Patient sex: F
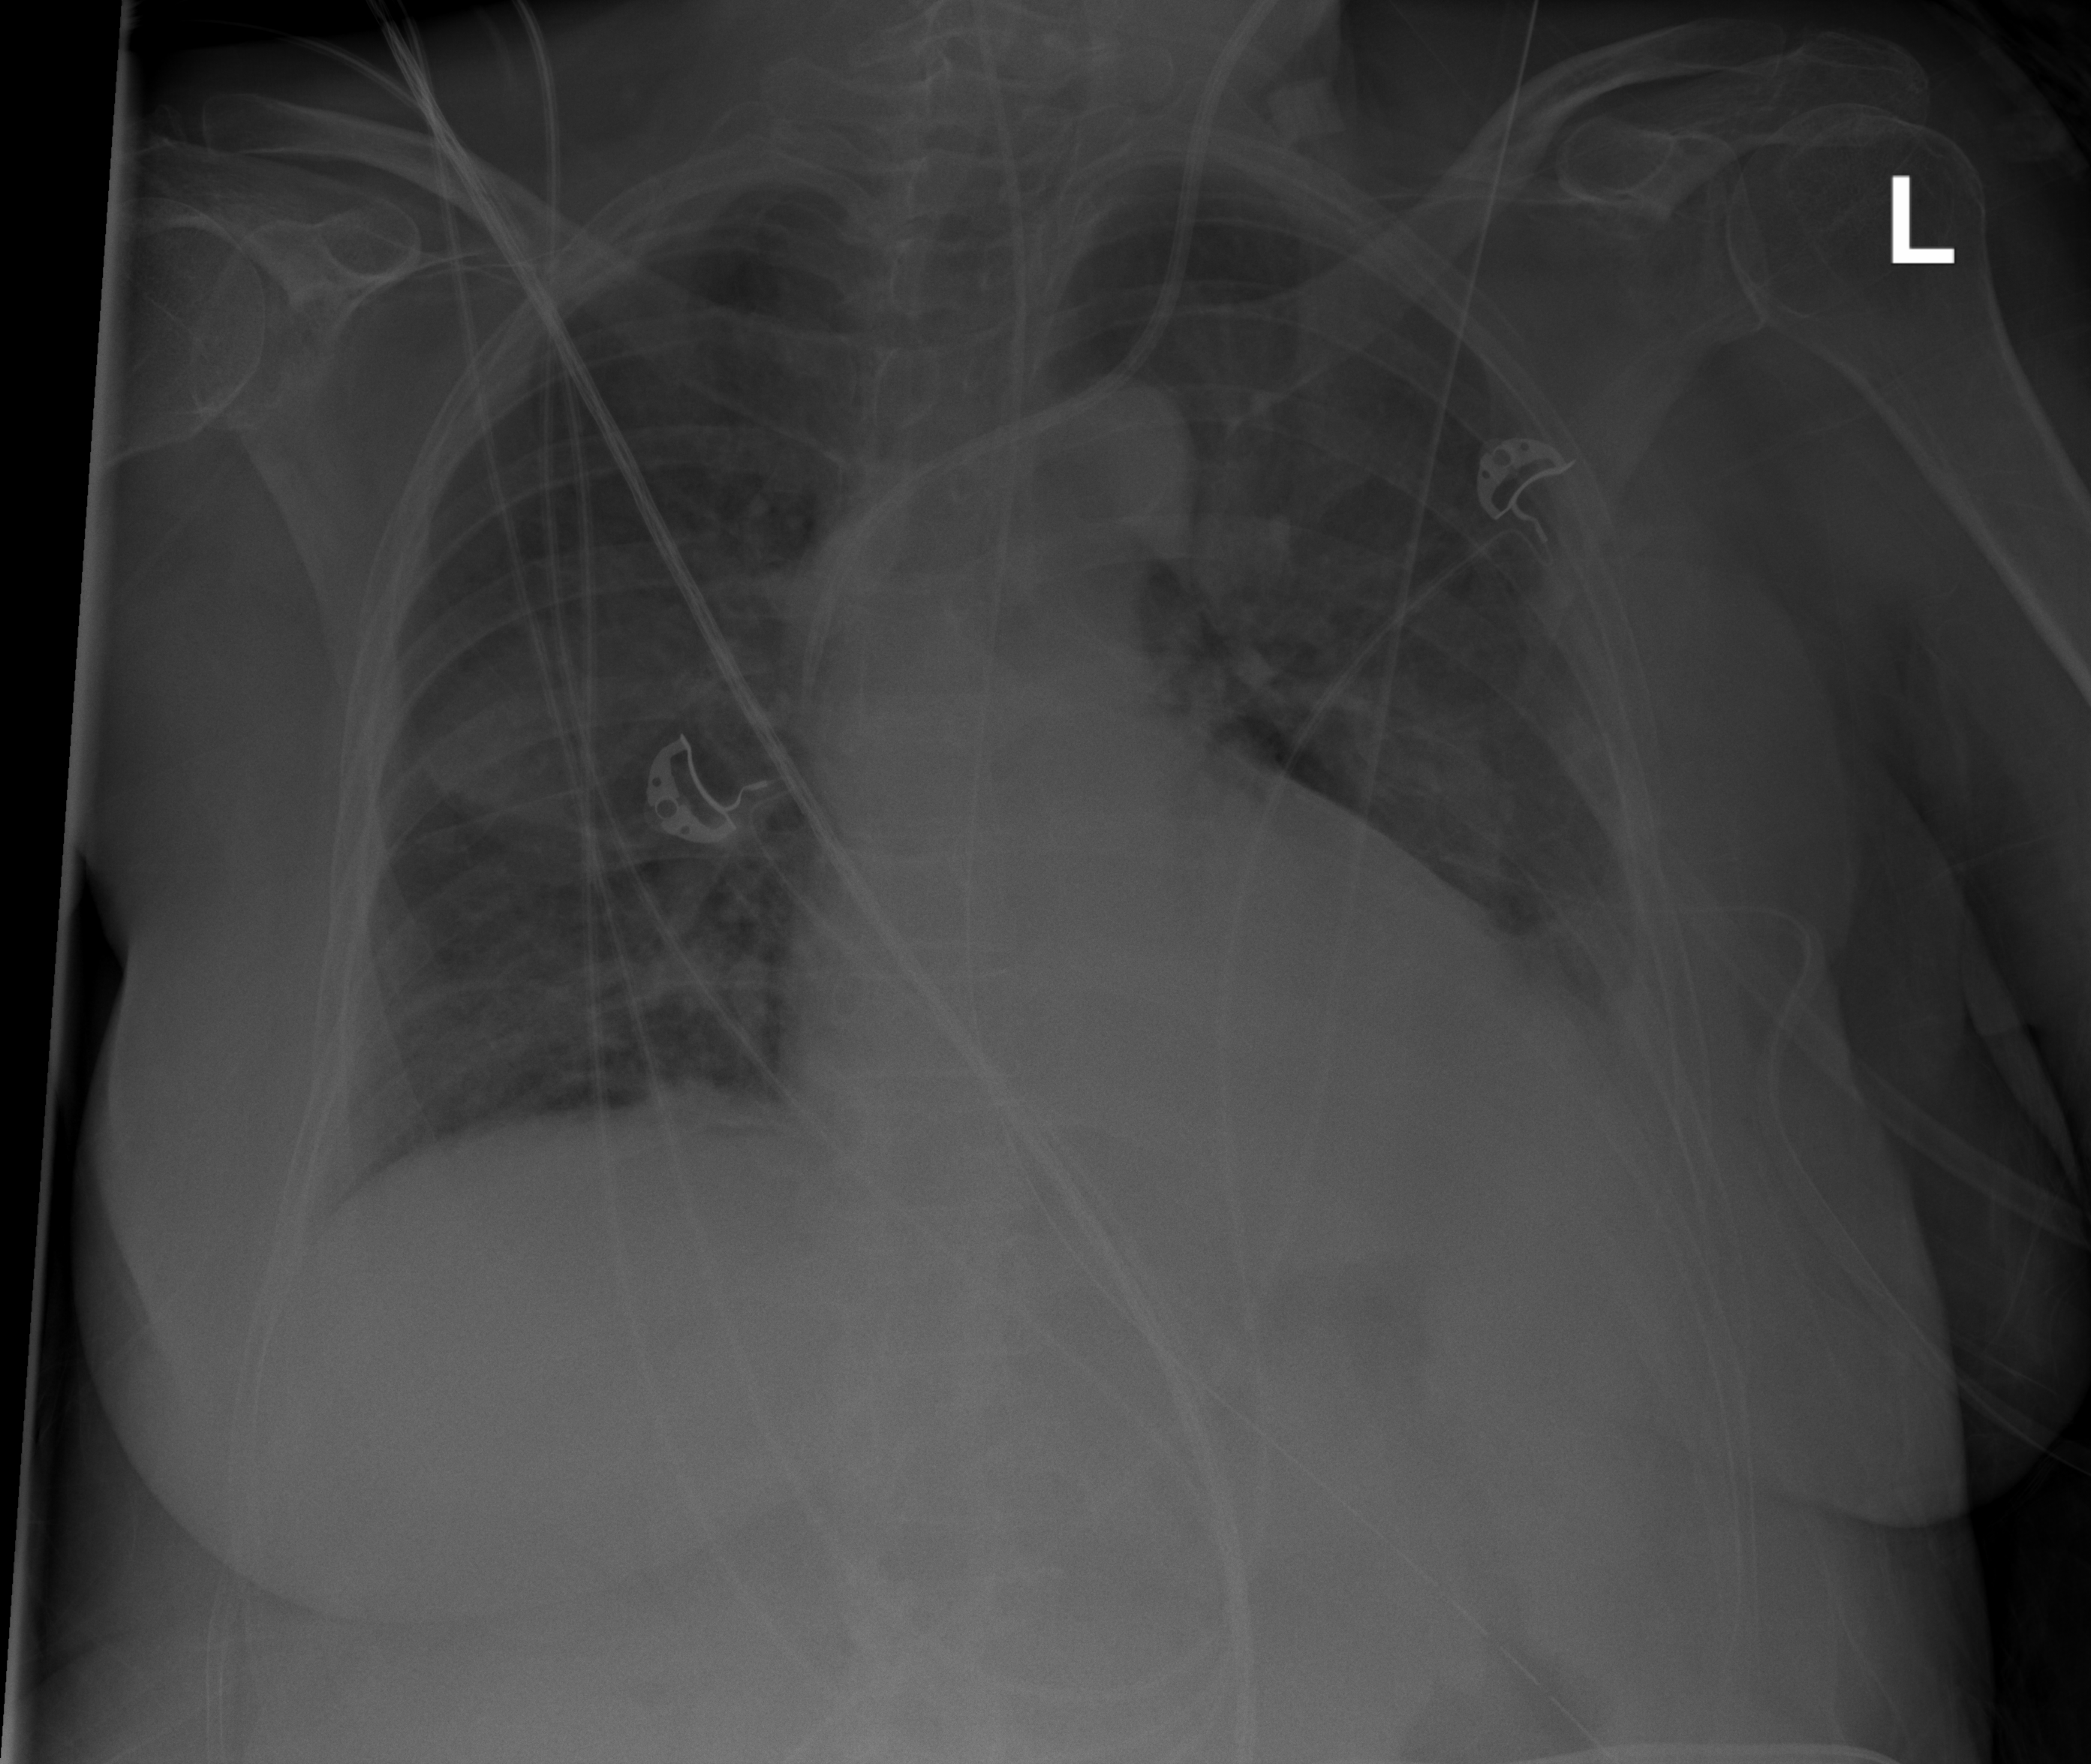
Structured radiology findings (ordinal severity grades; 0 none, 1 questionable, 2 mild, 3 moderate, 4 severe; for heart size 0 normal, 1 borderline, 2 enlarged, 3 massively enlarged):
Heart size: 2
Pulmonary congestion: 2
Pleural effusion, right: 0
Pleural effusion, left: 2
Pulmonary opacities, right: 0
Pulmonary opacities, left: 0
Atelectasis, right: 2
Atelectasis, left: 0